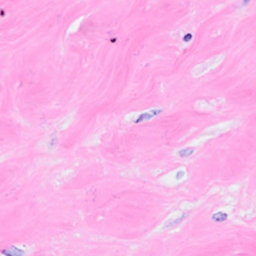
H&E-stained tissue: Breast